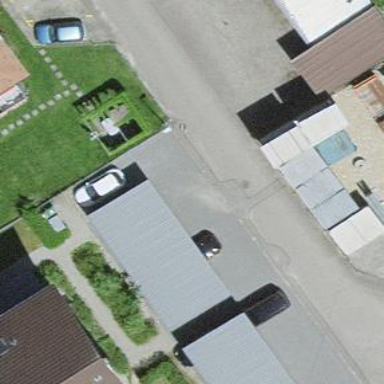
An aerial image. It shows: Garage.